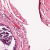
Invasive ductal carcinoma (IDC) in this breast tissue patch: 0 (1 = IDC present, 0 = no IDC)